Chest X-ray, PA view. Patient: 12 years old, sex F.
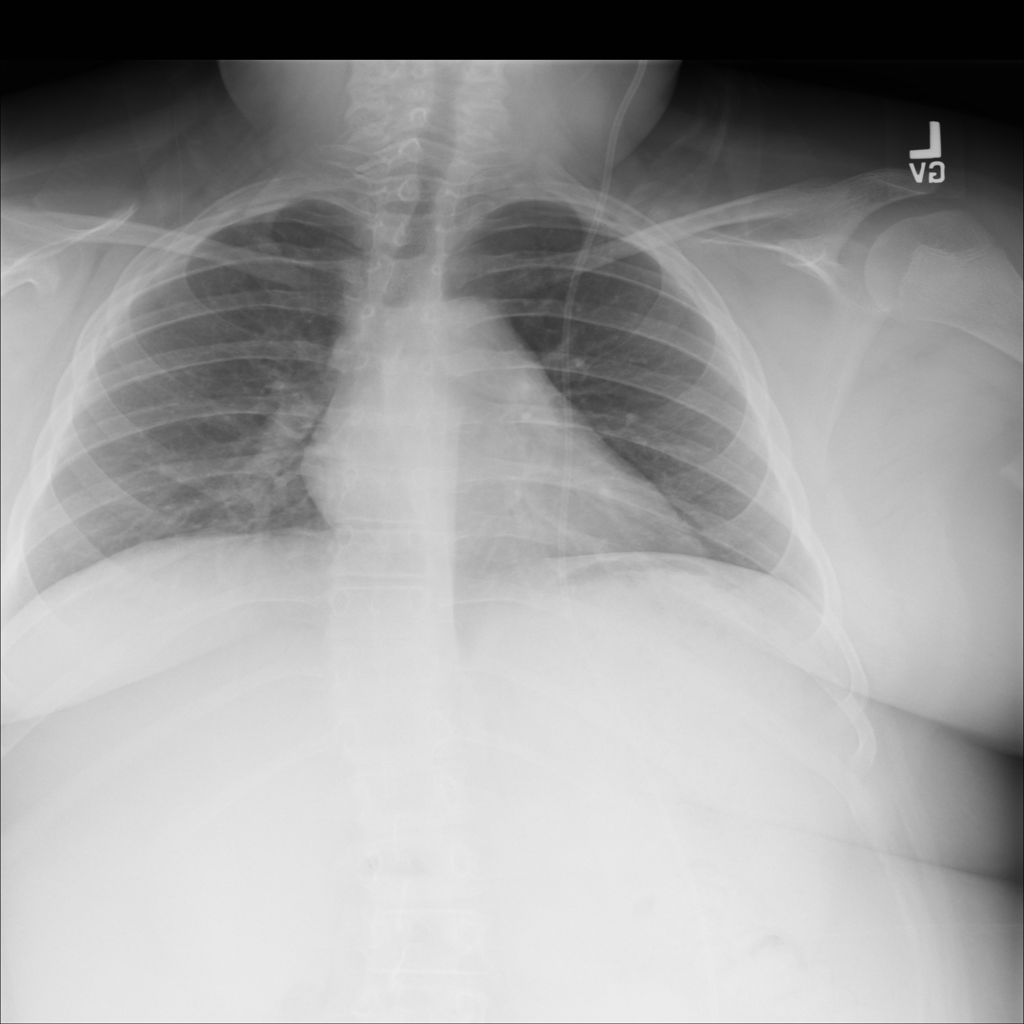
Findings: No Finding